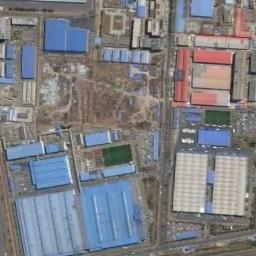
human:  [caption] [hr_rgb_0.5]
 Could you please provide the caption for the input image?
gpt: Neatly planned factory buildings and roads in an industrial area with a few free plots .

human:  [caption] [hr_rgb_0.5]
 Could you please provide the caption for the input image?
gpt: Many houses of different shapes are in the industrial area .

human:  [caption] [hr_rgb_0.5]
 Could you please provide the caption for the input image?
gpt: Industrial areas have different building sizes .

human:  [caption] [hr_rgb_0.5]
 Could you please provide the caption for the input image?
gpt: There are some blue buildings on the industrial area .

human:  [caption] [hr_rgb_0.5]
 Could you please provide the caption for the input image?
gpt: The industrial area has some blue workshops,  Other colors of workshops and a open area .